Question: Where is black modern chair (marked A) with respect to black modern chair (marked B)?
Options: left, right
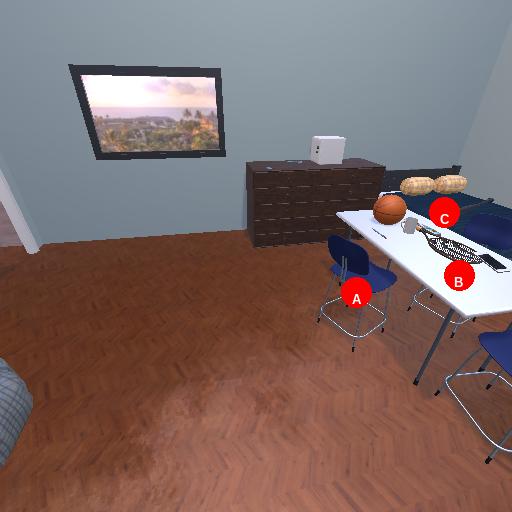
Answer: left